Field crop: tomato
Growth stage: 1
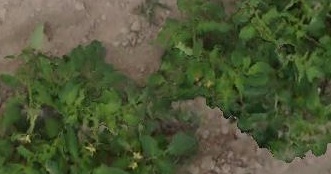
Species: tomato